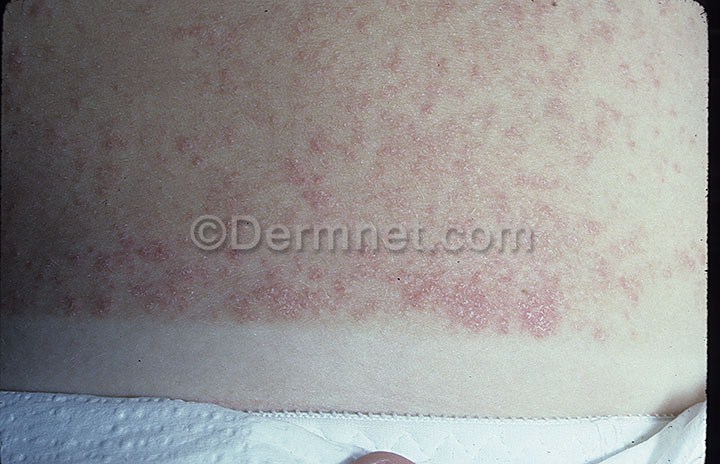
Disease: Psoriasis pictures Lichen Planus and related diseases